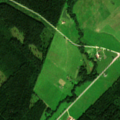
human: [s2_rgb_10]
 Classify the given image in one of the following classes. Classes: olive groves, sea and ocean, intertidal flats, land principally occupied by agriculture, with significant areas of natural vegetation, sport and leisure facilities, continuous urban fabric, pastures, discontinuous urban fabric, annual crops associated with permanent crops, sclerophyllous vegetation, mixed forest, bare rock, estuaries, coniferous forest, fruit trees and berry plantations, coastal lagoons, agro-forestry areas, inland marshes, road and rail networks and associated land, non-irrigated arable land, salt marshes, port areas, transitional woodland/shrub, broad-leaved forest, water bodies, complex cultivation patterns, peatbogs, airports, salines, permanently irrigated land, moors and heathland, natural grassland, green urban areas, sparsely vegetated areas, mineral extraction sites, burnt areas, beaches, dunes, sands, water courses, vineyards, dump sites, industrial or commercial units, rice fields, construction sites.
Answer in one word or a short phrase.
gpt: non-irrigated arable land, land principally occupied by agriculture, with significant areas of natural vegetation, broad-leaved forest, coniferous forest, mixed forest, transitional woodland/shrub